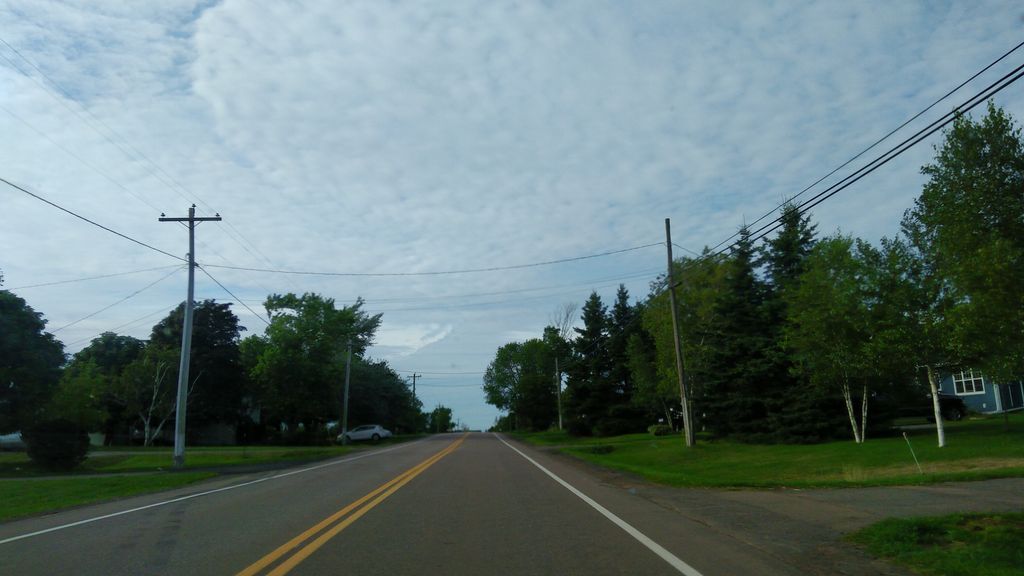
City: charlottetown